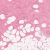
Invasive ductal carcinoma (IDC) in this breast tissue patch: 0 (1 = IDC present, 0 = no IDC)